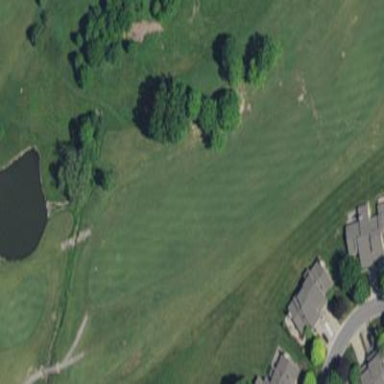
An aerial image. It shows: Golf fairway surrounded by grass.